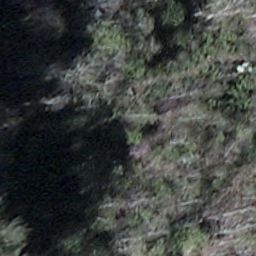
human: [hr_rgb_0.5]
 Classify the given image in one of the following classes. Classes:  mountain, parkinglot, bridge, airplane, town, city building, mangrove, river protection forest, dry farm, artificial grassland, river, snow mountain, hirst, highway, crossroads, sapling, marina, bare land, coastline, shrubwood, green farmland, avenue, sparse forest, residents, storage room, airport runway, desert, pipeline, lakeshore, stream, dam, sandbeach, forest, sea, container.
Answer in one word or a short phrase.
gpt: shrubwood